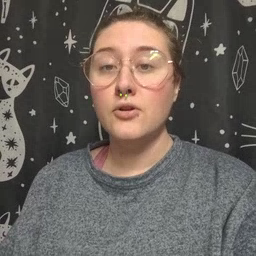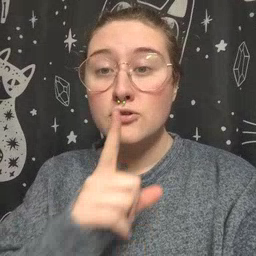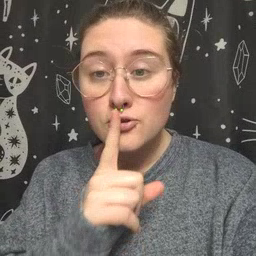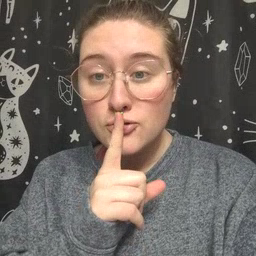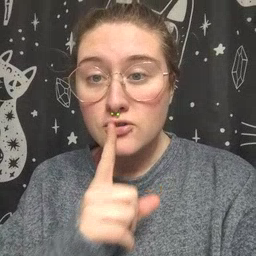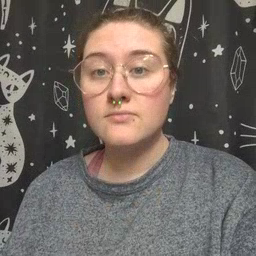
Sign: shhh